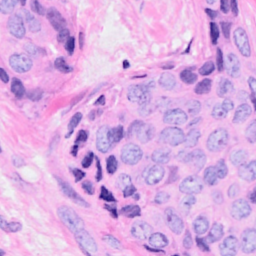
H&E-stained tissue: Breast